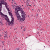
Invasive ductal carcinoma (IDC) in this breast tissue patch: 0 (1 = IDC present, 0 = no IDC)